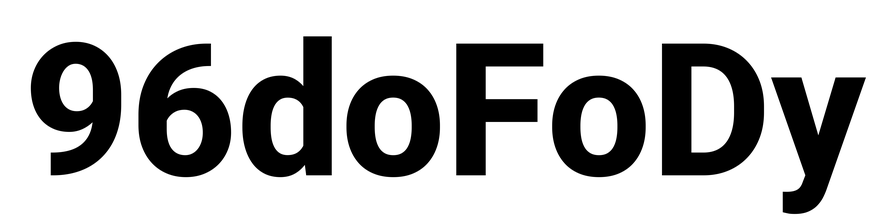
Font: Roboto_ExtraBold